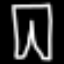
Label: pants